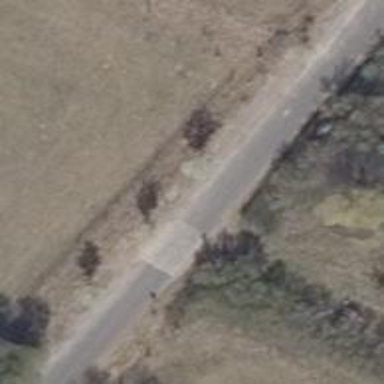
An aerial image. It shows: Unclassified road with asphalt surface.